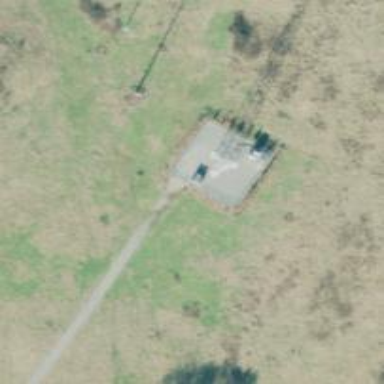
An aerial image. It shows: Man-made mast used for communication purposes.